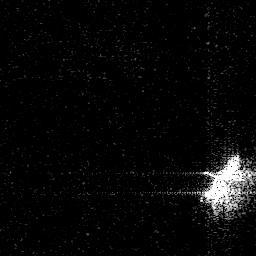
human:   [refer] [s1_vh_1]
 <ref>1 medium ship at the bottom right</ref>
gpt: <box>[[78, 63, 93, 79, 0]]</box>